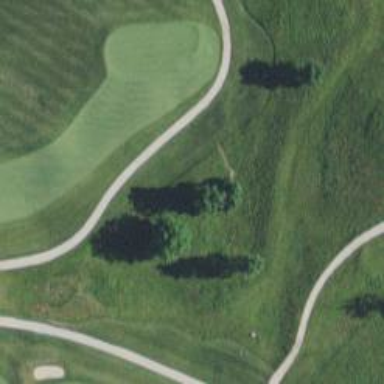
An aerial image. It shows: Service road designated as golf cart path.